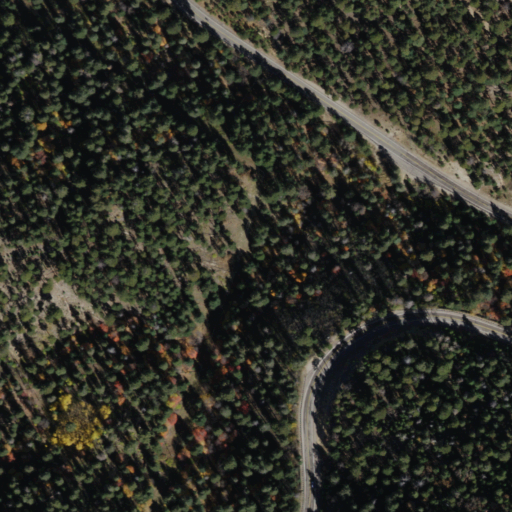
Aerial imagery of depression(s) in Arizona named Bear Wallow containing evergreen forest, open development, grassland, medium intensity development, and low intensity development